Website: macys
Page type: payment
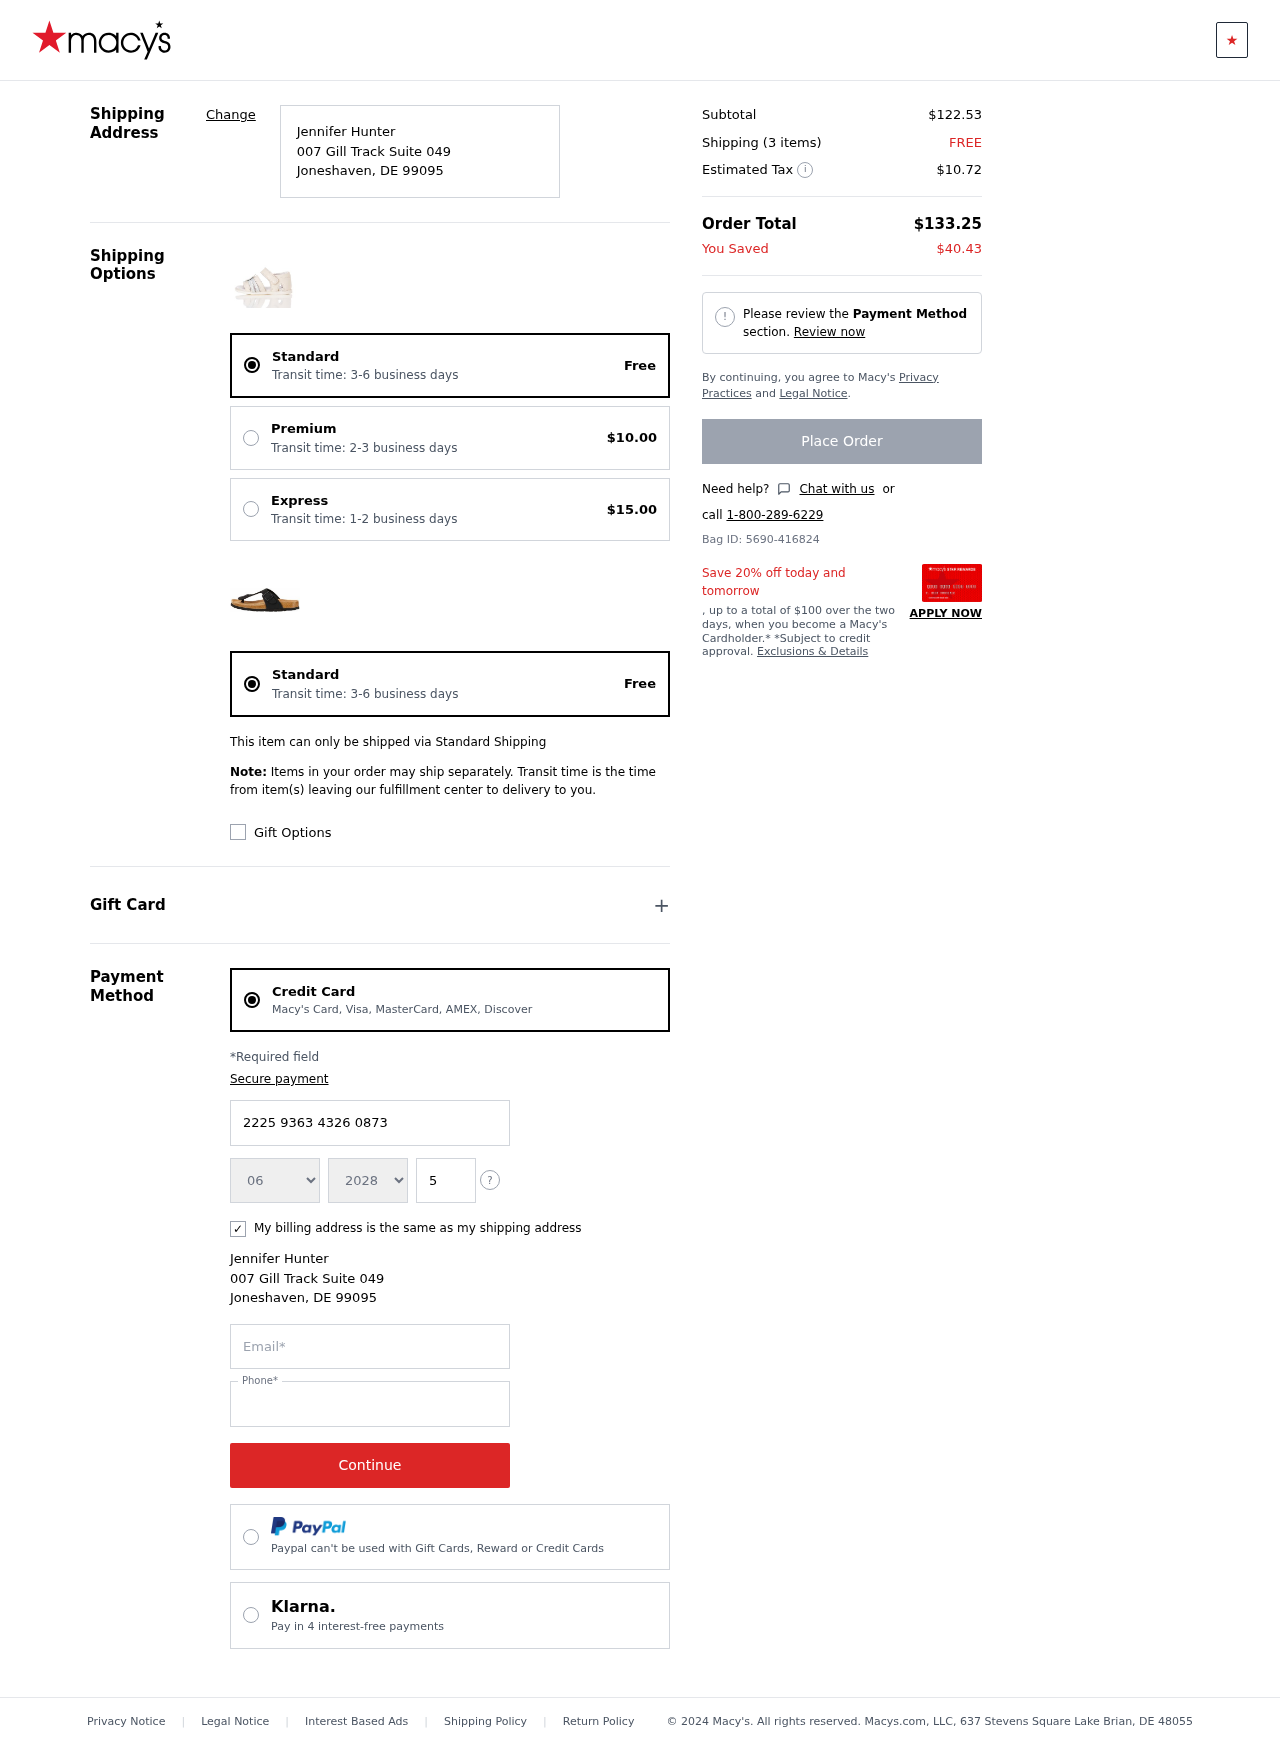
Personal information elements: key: PII_CARD_CVV
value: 572
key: PII_CARD_EXPIRY_MONTH
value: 06
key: PII_CARD_EXPIRY_YEAR
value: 28
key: PII_CARD_NUMBER
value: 2225 9363 4326 0873
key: PII_CITY
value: Joneshaven
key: PII_EMAIL
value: jenniferhunter@hotmail.com
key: PII_FULLNAME
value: Jennifer Hunter
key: PII_PHONE
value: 2016181135
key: PII_POSTCODE
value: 99095
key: PII_STATE_ABBR
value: DE
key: PII_STREET
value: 007 Gill Track Suite 049
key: PII_FULLNAME2
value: Jennifer Hunter
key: PII_CITY2
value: Joneshaven
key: PII_STATE_ABBR2
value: DE
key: PII_POSTCODE_FULL
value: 99095
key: PII_POSTCODE_NUMERIC
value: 99095
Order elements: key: ORDER_DELIVERY_DATE
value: Transit time: 3-6 business days
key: ORDER_SHIPPING_STANDARD
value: Free
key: ORDER_SHIPPING_PREMIUM
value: $10.00
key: ORDER_SHIPPING_EXPRESS
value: $15.00
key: ORDER_DELIVERY_DATE2
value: Transit time: 3-6 business days
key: ORDER_SHIPPING_STANDARD2
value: Free
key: ORDER_SUBTOTAL
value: $122.53
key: ORDER_NUM_ITEMS
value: Shipping (3 items)
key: ORDER_SHIPPING_COST
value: FREE
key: ORDER_TAX
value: $10.72
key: ORDER_TOTAL
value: $133.25
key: ORDER_SAVINGS
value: $40.43
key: ORDER_ID
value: Bag ID: 5690-416824